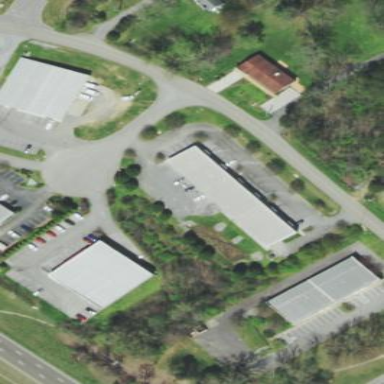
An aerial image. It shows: Commercial building.